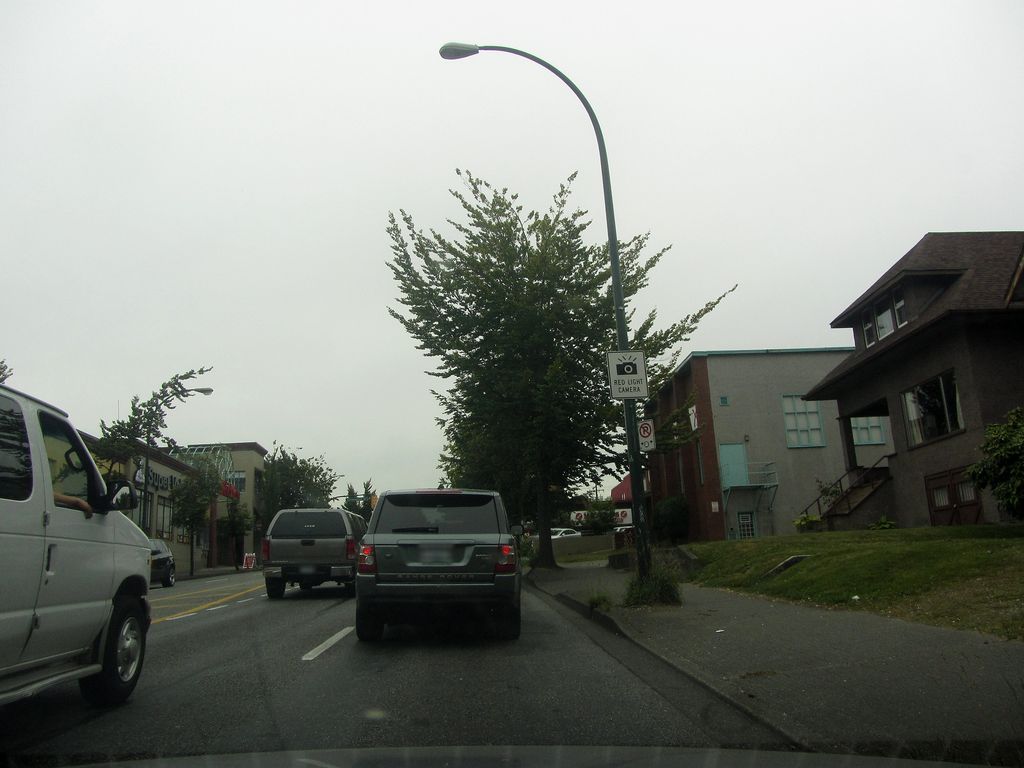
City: vancouver